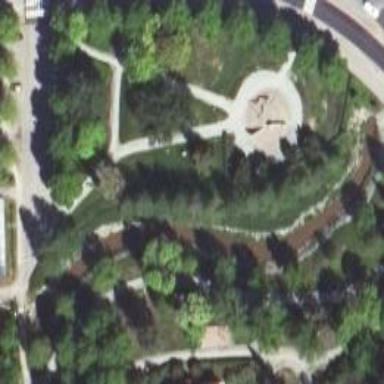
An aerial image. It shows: Lovely park for leisure and relaxation.